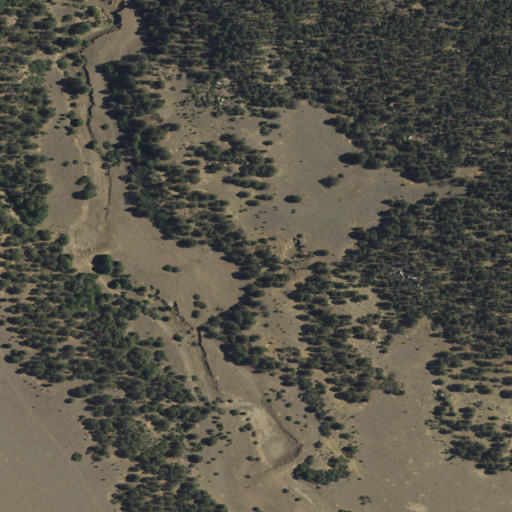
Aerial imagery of valley in New Mexico named Falls Canyon containing evergreen forest, shrub, grassland, and woody wetlands